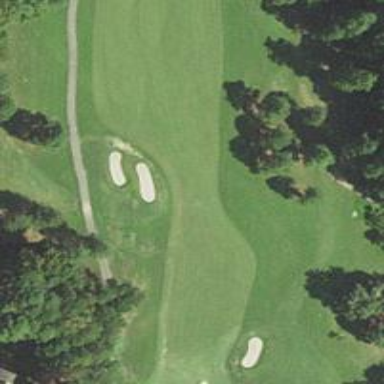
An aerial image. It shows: Golf hole.